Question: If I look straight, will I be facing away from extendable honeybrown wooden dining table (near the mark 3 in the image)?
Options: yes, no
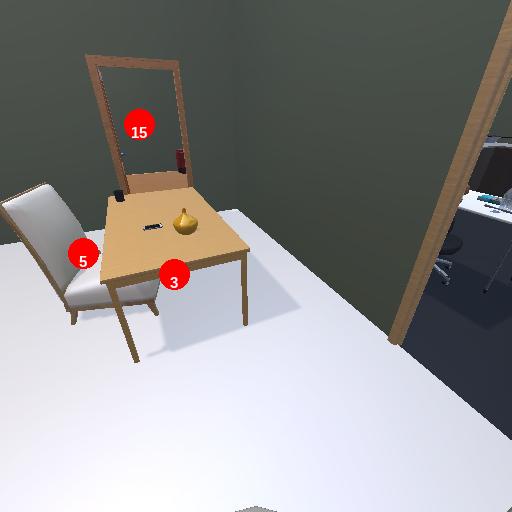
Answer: yes